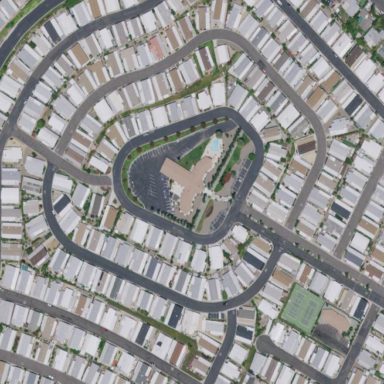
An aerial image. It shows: Residential area designated as trailer park.